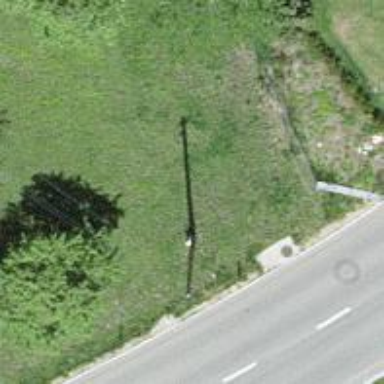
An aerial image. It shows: Power pole.